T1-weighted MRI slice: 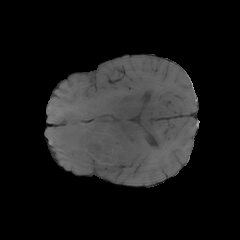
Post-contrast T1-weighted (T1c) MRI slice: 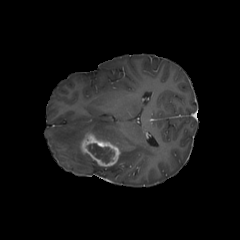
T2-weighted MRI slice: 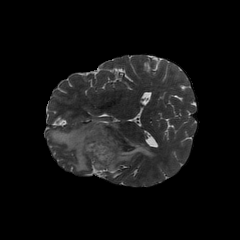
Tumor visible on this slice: yes